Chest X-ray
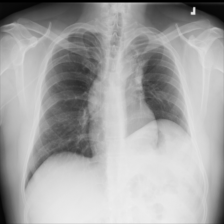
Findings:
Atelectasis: negative
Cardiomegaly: negative
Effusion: negative
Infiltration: negative
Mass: positive
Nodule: negative
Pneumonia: negative
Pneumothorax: negative
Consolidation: negative
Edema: negative
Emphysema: negative
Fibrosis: negative
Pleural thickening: negative
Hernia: negative